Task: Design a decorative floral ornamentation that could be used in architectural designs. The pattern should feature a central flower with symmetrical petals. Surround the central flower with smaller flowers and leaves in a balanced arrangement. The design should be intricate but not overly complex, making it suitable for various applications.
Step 63:
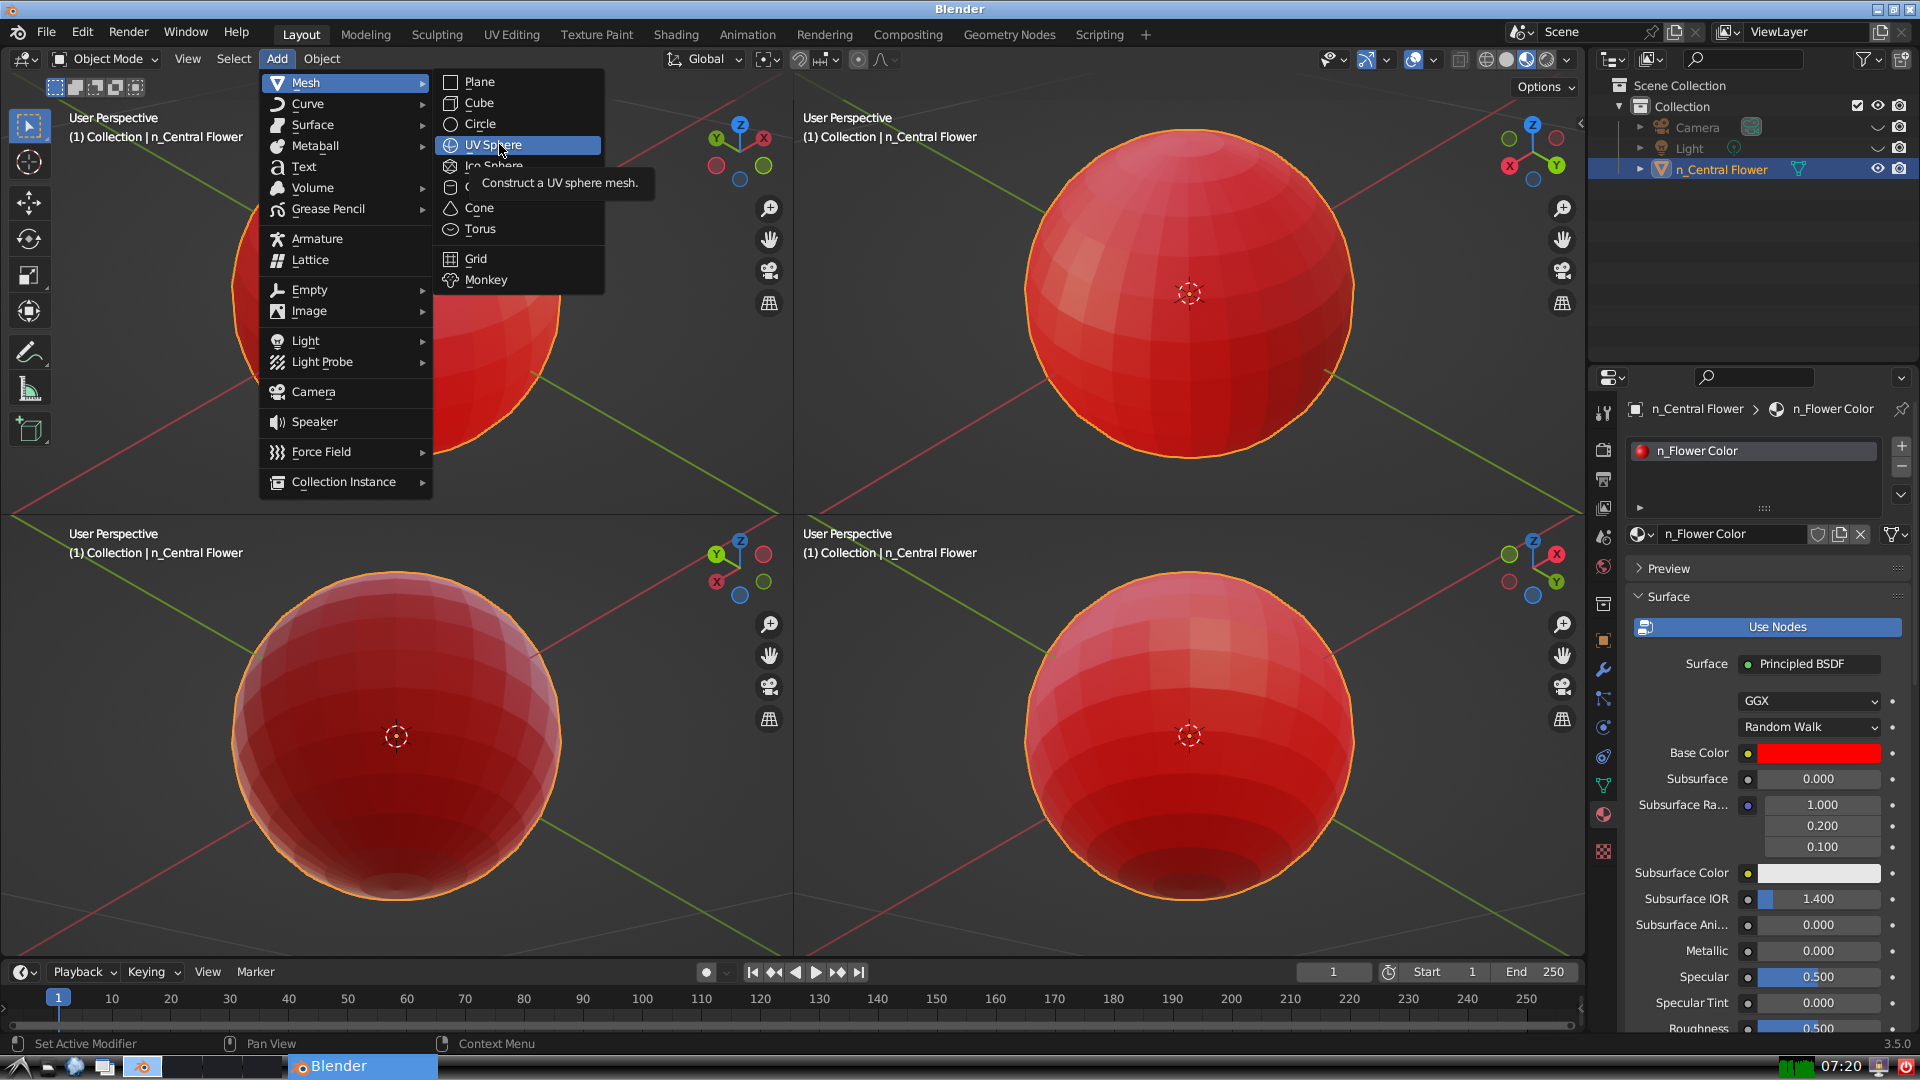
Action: click: no